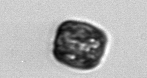
Label: Thalassiosira